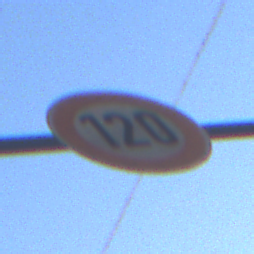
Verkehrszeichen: Geschwindigkeit120
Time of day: SunriseSunset
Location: Outdoor (Urban)
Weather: Clear
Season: NotSpecified
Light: Natural